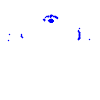
Particle: electron